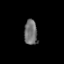
Tissue: prostate
Cell type: T cells
Senescence score: 0.1633
Nuclear area (px): 321
Mean DAPI intensity: 112.561